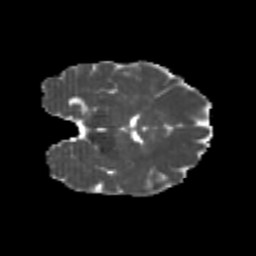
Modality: MD
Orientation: coronal
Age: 22
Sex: female
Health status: healthy
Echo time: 0.074 s